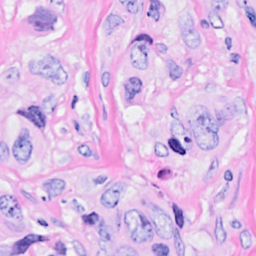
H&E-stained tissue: Breast